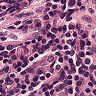
Metastatic tissue present: no